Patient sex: M
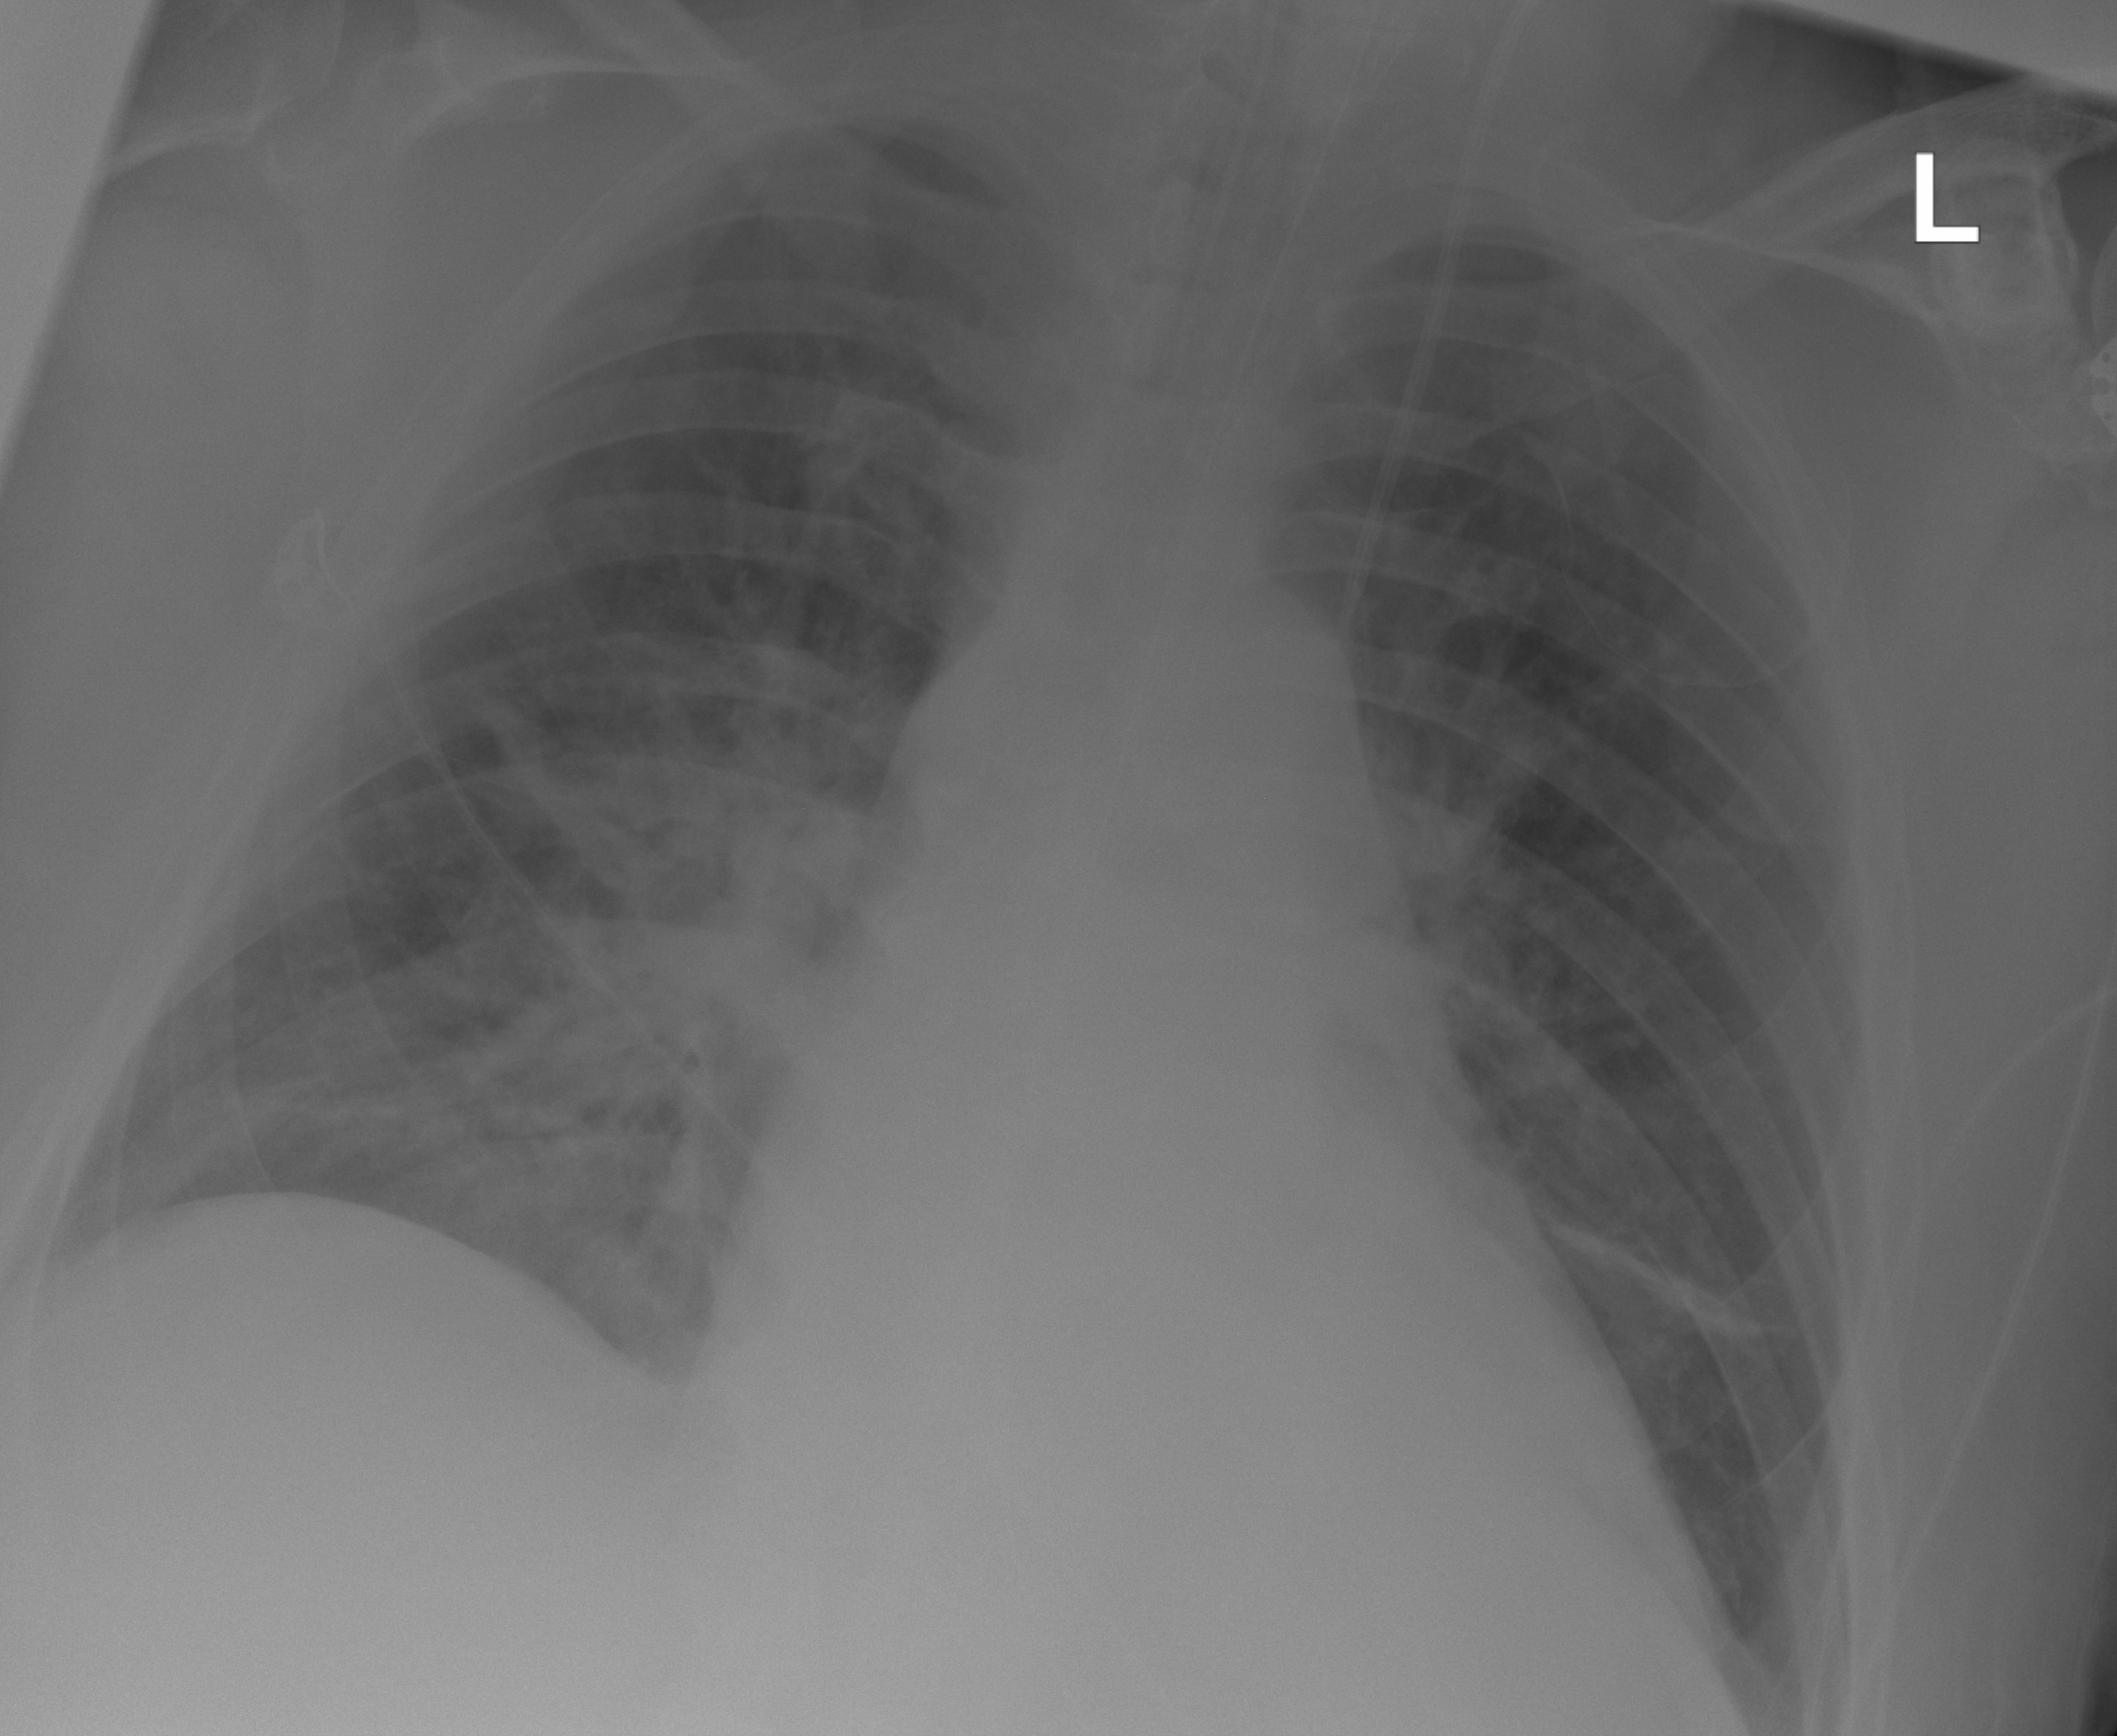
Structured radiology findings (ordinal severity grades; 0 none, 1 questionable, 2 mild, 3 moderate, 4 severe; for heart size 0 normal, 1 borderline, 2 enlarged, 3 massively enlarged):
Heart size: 2
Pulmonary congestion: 0
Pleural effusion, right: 0
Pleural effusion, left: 0
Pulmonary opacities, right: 2
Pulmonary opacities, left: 0
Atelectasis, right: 2
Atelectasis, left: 1